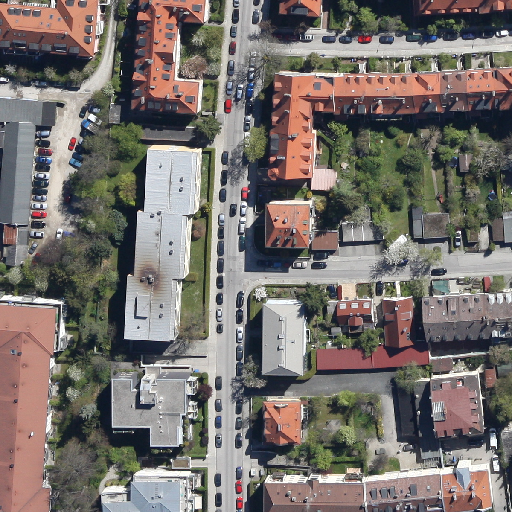
Referring expression: van